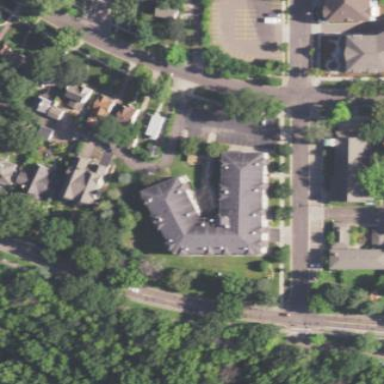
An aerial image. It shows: Building.